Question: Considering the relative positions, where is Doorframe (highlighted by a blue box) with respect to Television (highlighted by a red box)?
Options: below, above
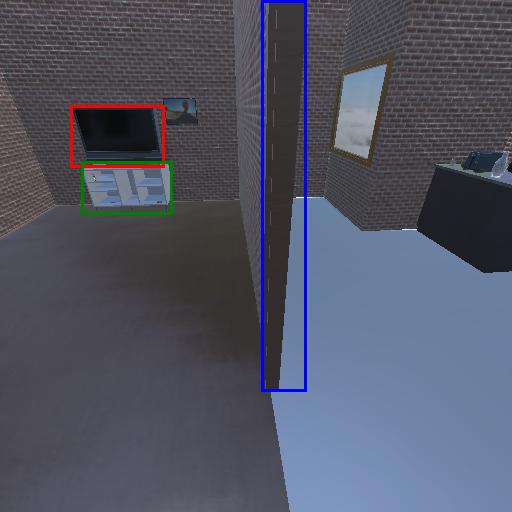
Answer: below